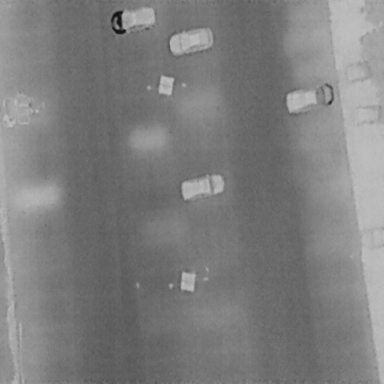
There are seven Cars in the infrared image.